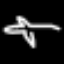
Label: airplane